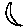
Label: moon